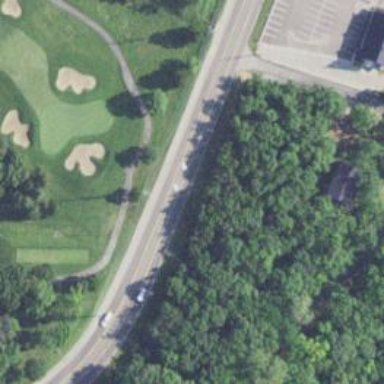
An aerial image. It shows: Service road designated as golf cart path.